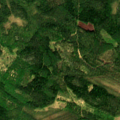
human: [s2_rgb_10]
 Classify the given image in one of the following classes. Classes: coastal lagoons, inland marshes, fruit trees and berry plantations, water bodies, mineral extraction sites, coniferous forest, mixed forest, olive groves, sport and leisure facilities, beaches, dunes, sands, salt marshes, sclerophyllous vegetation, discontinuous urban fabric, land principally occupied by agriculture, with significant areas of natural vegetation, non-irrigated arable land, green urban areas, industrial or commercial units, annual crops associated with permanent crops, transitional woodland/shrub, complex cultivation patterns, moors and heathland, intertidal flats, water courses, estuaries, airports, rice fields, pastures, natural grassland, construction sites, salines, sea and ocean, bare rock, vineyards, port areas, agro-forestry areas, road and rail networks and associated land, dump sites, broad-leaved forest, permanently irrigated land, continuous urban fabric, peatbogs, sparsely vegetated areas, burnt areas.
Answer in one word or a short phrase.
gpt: coniferous forest, mixed forest